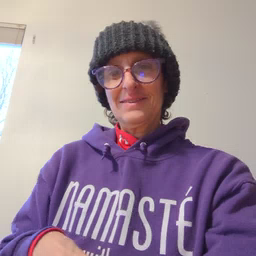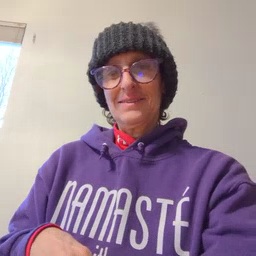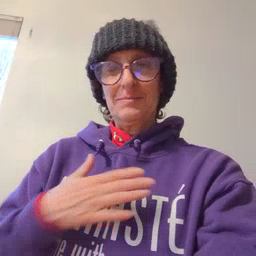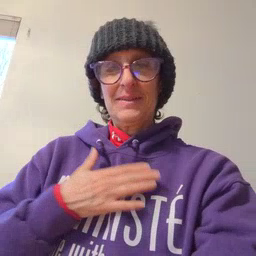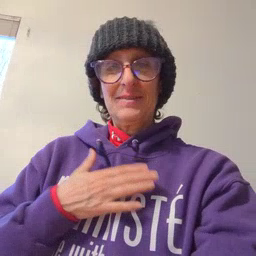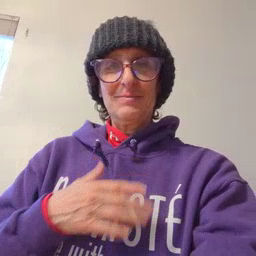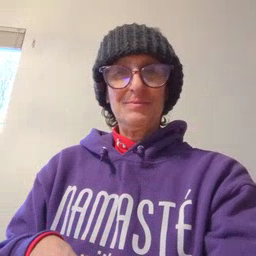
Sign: minemy